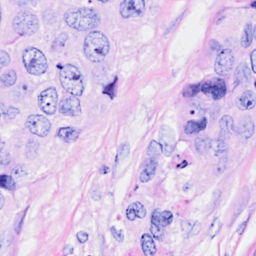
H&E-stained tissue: Breast